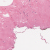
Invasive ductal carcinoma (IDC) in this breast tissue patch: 0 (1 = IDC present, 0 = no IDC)